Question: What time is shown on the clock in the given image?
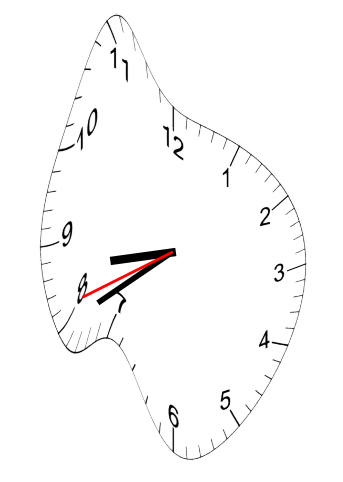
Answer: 08:39:41